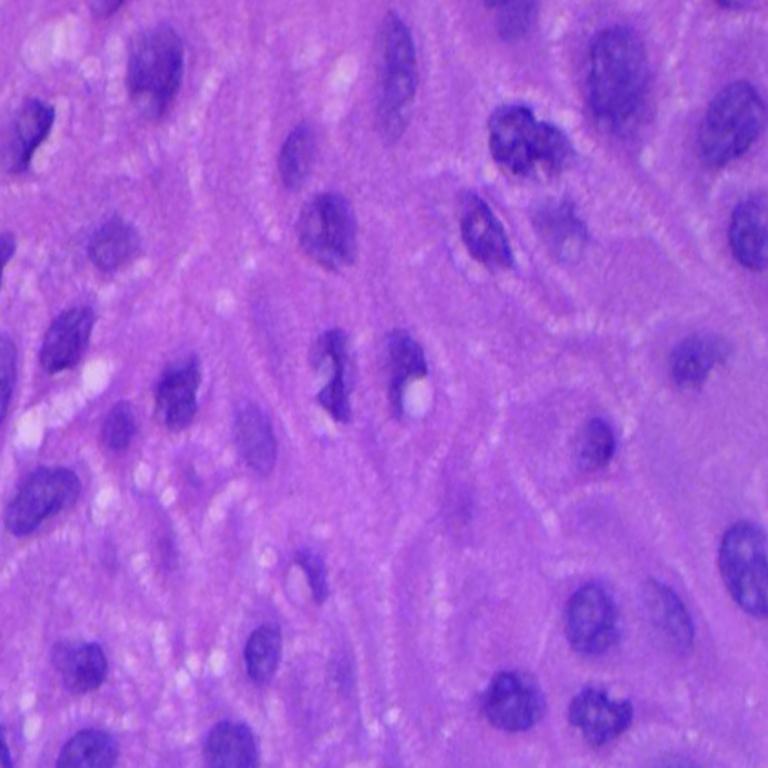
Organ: lung
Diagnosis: squamous carcinomas